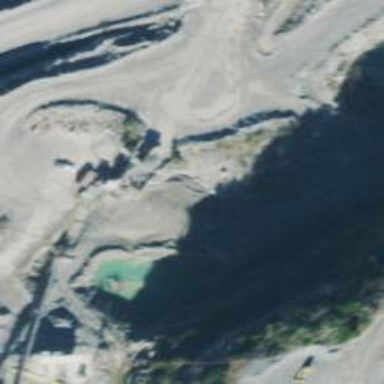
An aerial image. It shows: Quarry area.